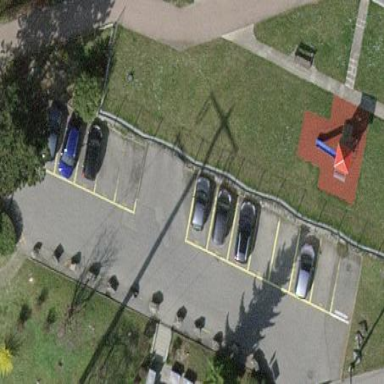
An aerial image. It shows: Multi-storey parking facility.